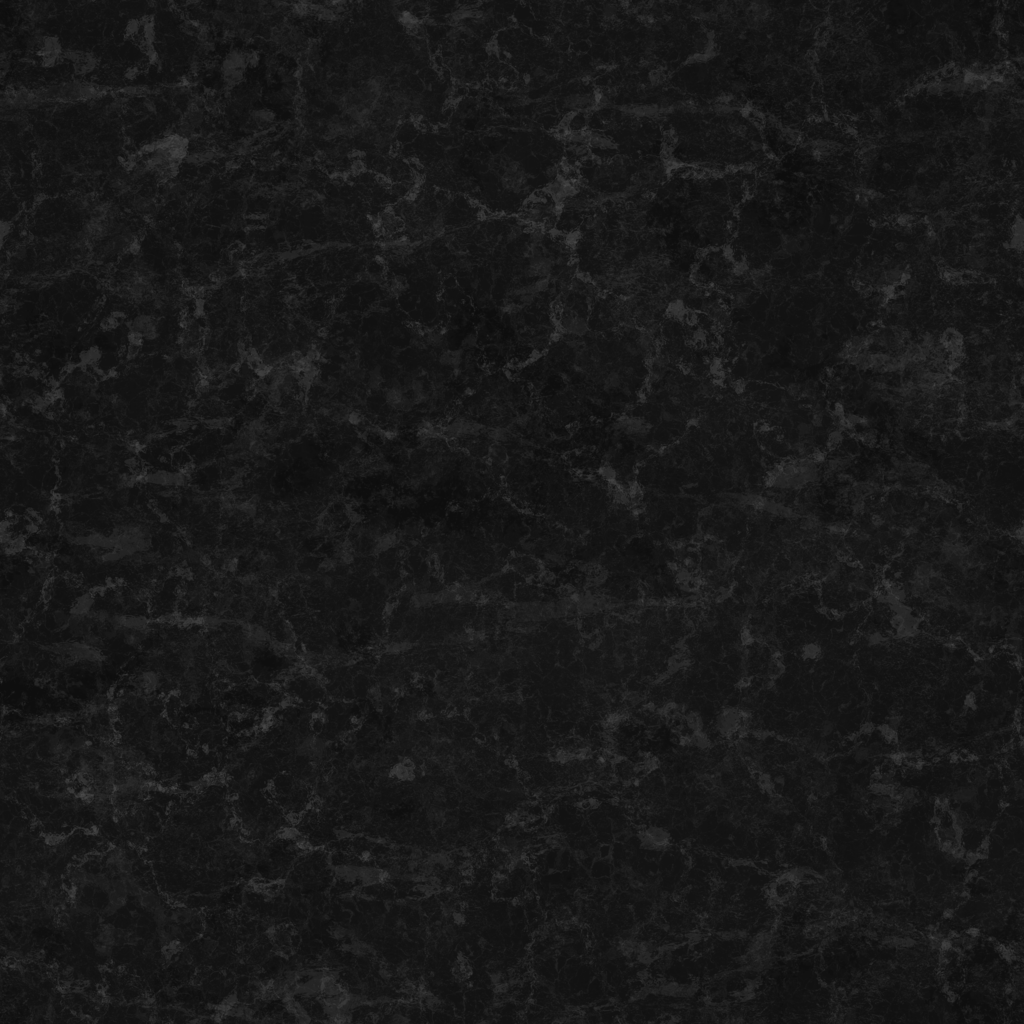
Texture map type: Roughness